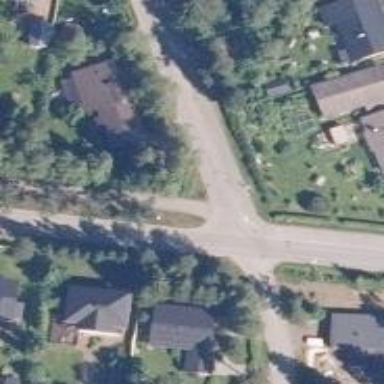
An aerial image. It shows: Uncontrolled road crossing.